Question: I want to delete all records from 'wp_usermeta' with 'user_id' whose 'meta_value' is "tonetone" which is spam accounts.
As you know already, there are many records with one 'user_id' in 'wp_usermeta'. I tried like this but doesn't work. Thanks to anyone who can show me the way.
> All I want to do is delete all records
with that user_id but the common value
all I can get is "tonetone"
'''
DELETE FROM wp_usermeta WHERE user_id = (SELECT user_id FROM wp_usermeta WHERE meta_value = "tonetone")
'''

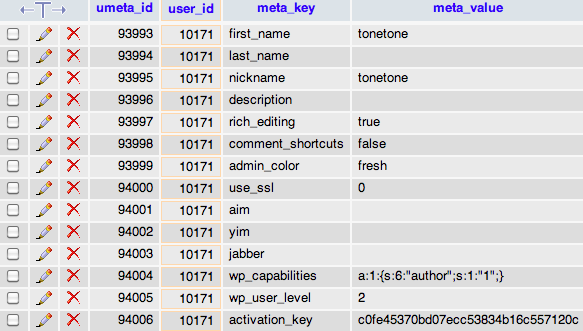
Answer: If you want to delete users where any of the records for that user has tonetone as a meta_value, you can do this: